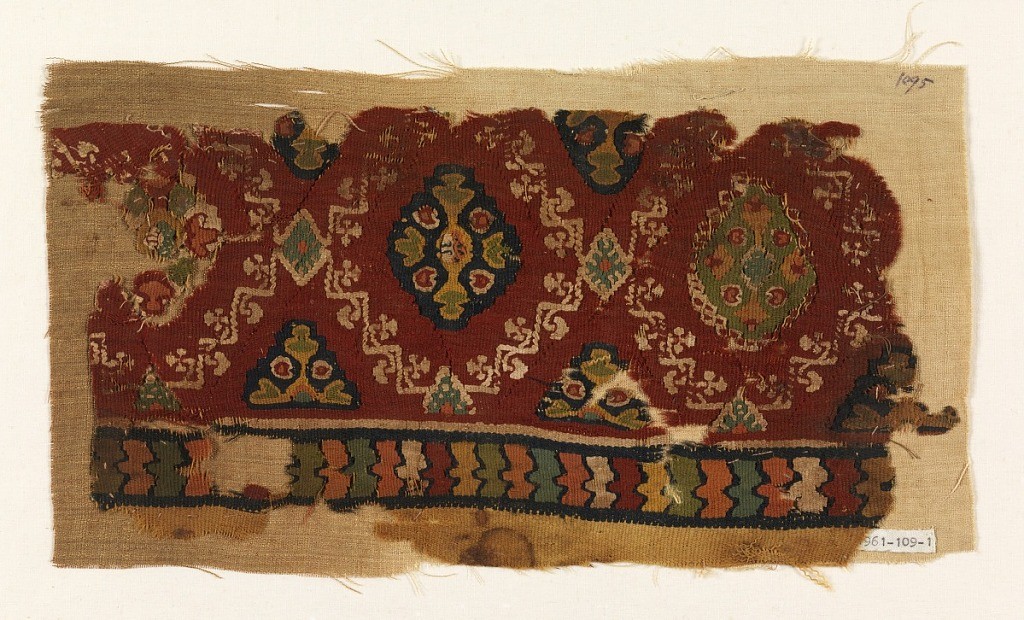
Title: Fragment
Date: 4th–6th century
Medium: wool, linen Technique: tapestry weave
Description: A rectangular fragment of woven wool and linen on an undyed linen backing. Design shows brown ground with with white vines forming diamonds, enclosing Coptic crosses. At bottom, a polychrome border of interlocking shapes.